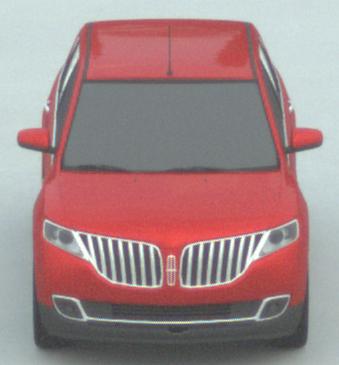
Make: Lincoln
Model: MKX
Detailed model: Gen. 1 CD3
Model produced from: 2010
Model produced until: 2015
Doors: 5
Color: red
Road condition: dry road
Daytime: morning or afternoon
Contrast: low contrast